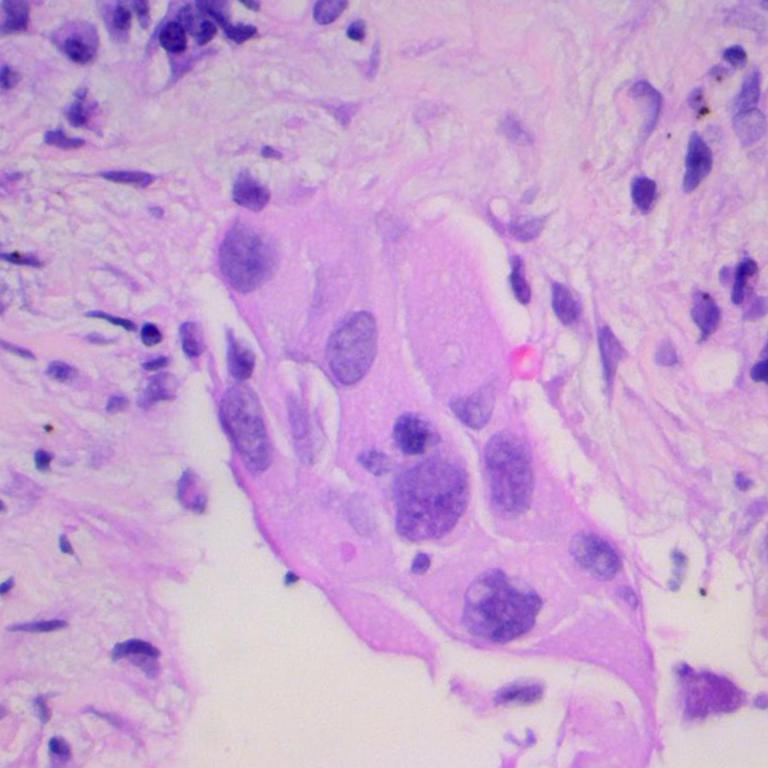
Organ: lung
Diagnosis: adenocarcinomas